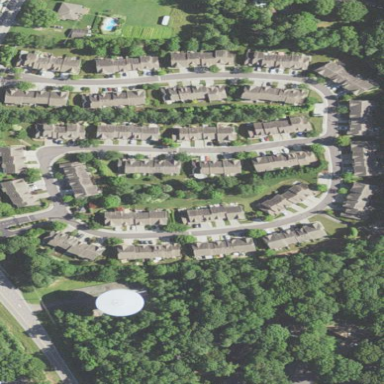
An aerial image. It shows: Residential area within neighborhood.